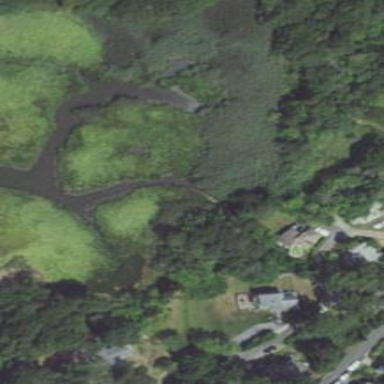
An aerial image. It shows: Beautiful wet meadow natural wetland.